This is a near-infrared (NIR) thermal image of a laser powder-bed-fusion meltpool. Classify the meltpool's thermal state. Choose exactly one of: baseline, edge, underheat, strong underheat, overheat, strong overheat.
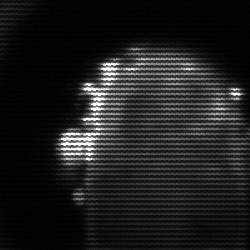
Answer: baseline